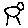
Label: cat